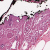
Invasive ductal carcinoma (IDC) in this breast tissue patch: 0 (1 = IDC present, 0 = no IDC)